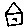
Label: house